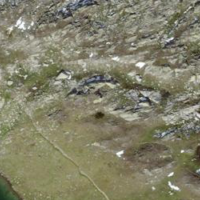
EUNIS habitat code: 48
Species observed at this site:
Oenanthe oenanthe